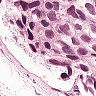
Metastatic tissue present: yes